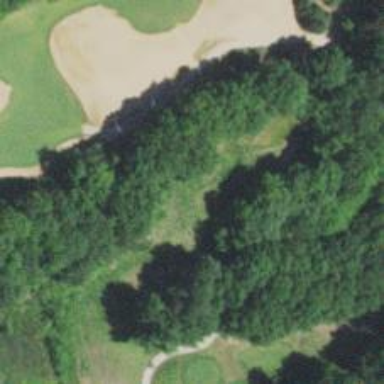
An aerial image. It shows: View of golf hole.